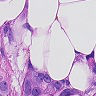
Metastatic tissue present: yes